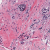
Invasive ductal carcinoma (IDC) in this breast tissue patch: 1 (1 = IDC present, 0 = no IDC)